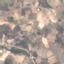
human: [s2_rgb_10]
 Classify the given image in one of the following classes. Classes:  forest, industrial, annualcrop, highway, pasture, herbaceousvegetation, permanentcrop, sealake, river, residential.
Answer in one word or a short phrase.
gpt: PermanentCrop